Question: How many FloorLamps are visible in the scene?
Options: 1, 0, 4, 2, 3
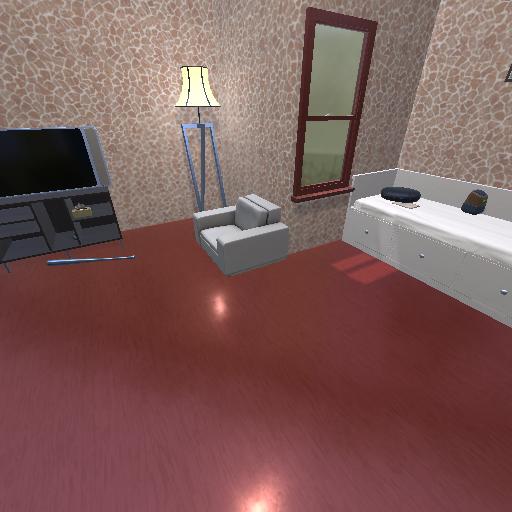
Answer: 1